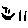
Label: smiley face